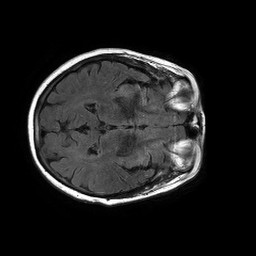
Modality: FLAIR
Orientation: axial
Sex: female
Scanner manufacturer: philips
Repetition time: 11 s
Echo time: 0.125 s